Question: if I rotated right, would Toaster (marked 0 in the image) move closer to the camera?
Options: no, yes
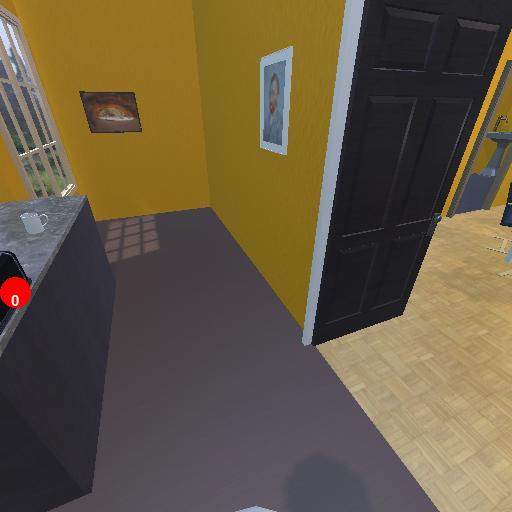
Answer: no